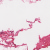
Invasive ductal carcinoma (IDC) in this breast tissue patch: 0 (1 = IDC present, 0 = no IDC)